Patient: sex M, age 80
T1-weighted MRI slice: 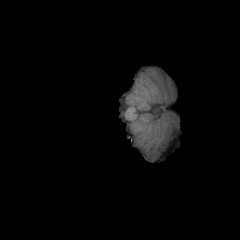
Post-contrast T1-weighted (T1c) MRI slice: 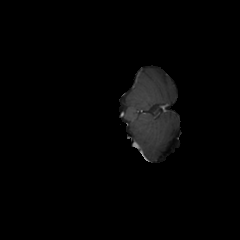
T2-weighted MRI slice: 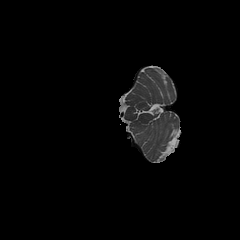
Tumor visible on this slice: no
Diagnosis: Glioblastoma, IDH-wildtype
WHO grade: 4